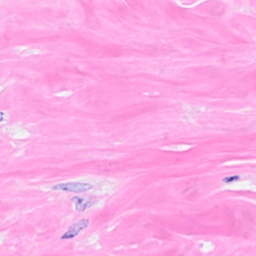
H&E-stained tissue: Breast